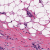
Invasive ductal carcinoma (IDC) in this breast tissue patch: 0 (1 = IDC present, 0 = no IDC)